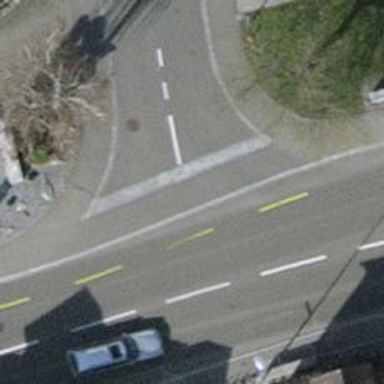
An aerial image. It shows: Unmarked crossing on the road.